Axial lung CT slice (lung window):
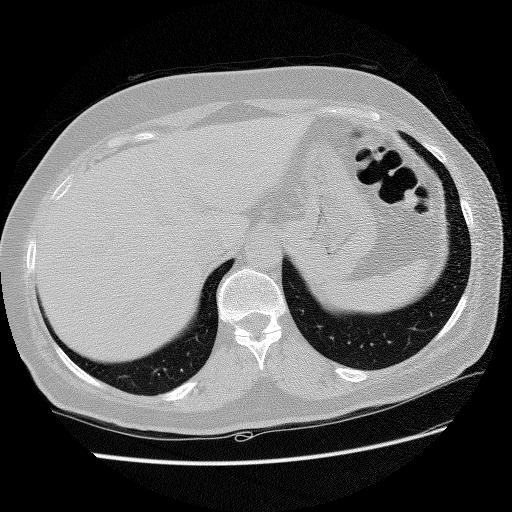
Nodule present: no